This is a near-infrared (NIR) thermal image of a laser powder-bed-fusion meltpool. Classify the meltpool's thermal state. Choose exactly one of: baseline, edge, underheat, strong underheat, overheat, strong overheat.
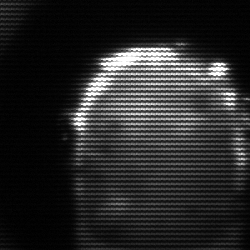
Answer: baseline